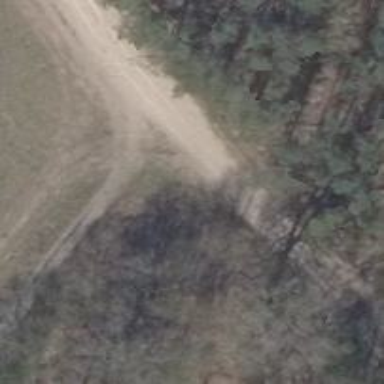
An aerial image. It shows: Sandy track road with grade5 tracktype.